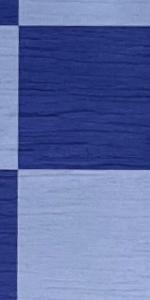
Label: Empty